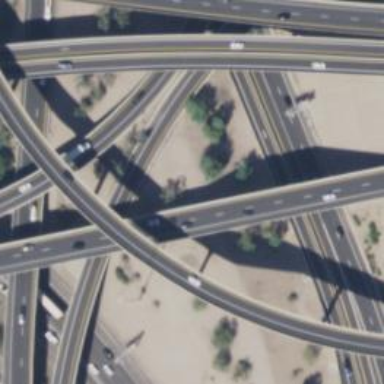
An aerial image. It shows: Motorway link bridge.